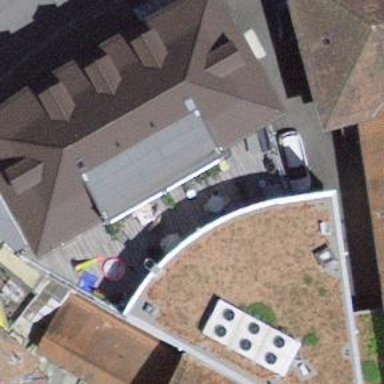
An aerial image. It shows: Apartment building with hipped roof.